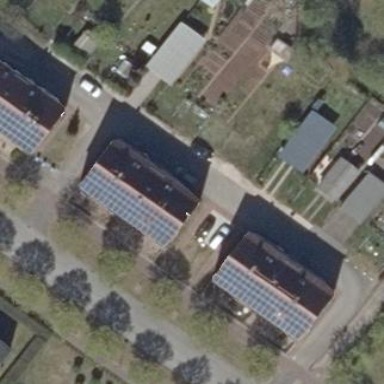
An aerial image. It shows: Small solar photovoltaic panel generator inside building.